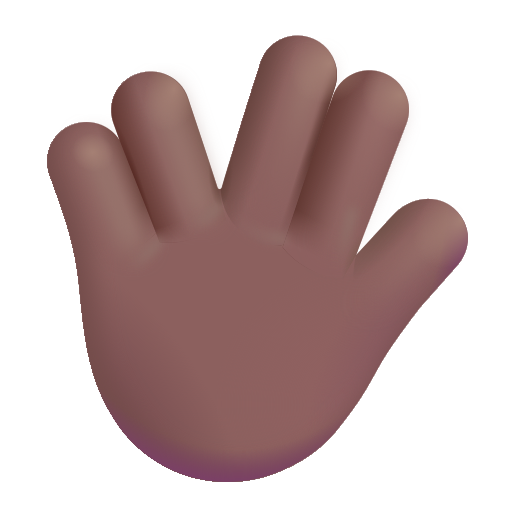
vulcan salute color  dark